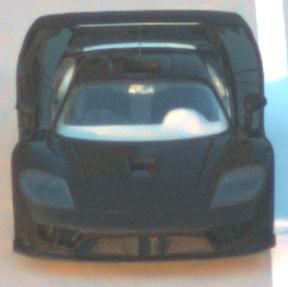
Make: Saleen
Model: S7
Detailed model: -
Model produced from: 2000
Model produced until: 2008
Doors: 2
Color: black
Road condition: dry road
Daytime: sunrise or sunset
Contrast: medium contrast